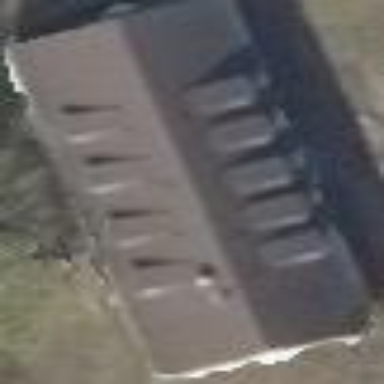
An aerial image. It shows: Gabled roof apartments building.